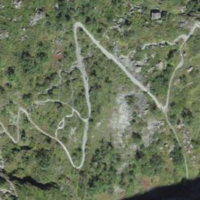
EUNIS habitat code: 31
Species observed at this site:
Adenostyles alpina
Erebia melampus
Leucanthemum vulgare
Pyrrhocorax graculus
Euphorbia cyparissias